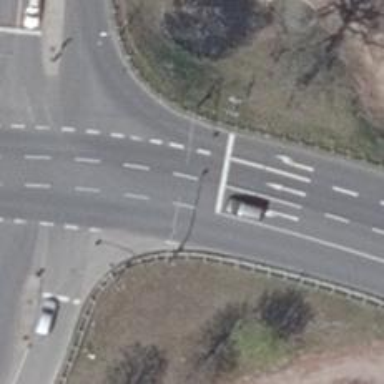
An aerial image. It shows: Secondary road with asphalt surface.